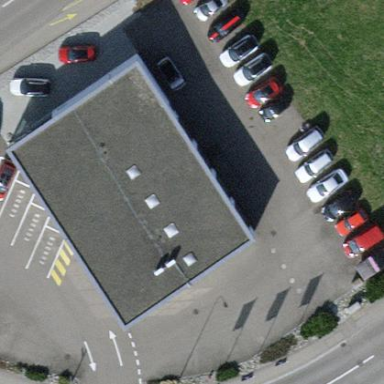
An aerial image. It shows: Car repair shop located in building.